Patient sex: M
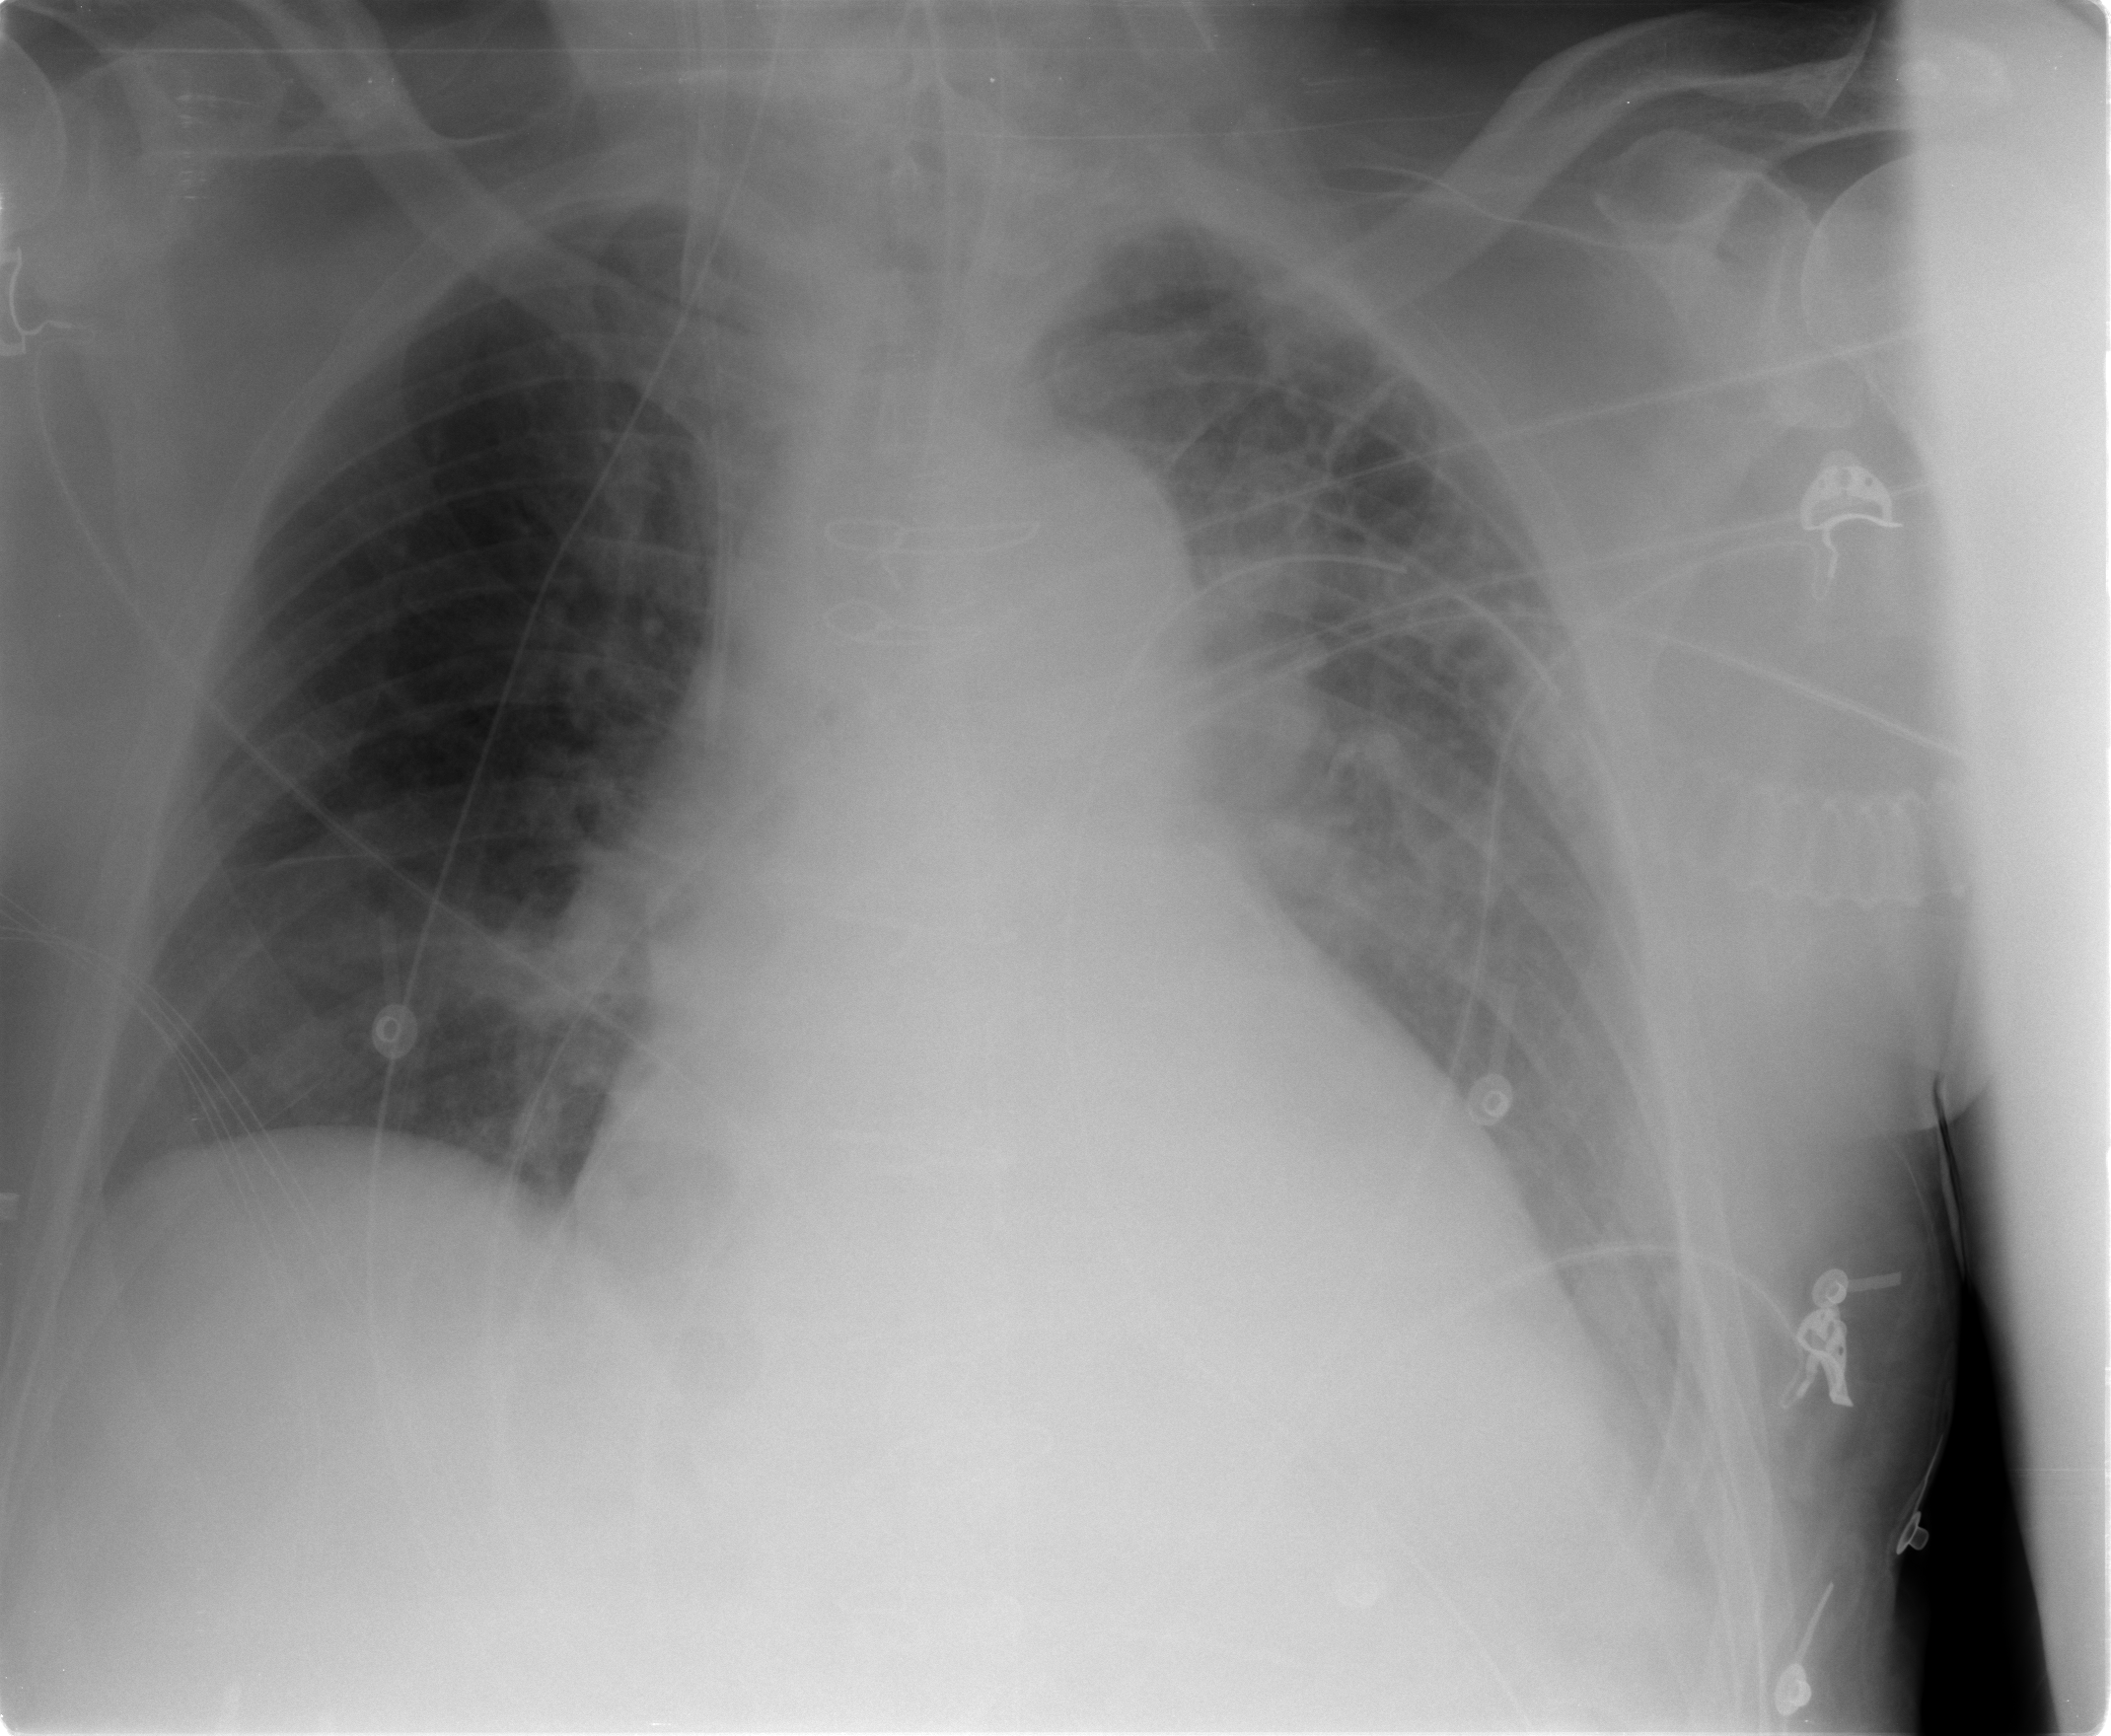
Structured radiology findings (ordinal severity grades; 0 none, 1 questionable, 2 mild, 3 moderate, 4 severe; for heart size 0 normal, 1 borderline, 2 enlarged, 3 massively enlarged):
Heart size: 0
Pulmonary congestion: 0
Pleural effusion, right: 0
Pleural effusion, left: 2
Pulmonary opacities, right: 0
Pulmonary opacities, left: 0
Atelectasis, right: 0
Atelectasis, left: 2